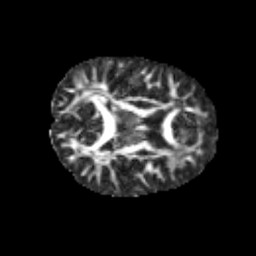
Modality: FA
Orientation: axial
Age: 10
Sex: male
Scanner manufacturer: siemens
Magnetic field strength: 3 T
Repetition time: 3.8 s
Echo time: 0.07 s